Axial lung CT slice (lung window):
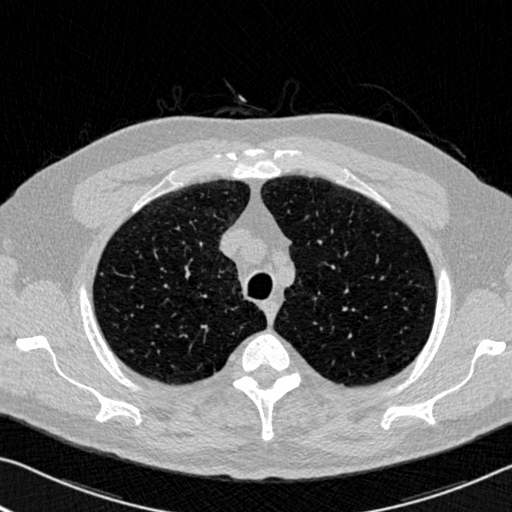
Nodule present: no